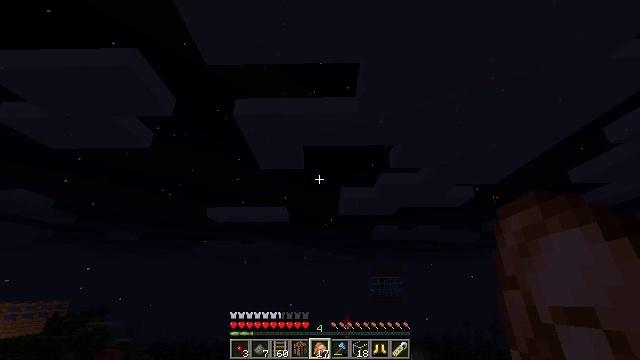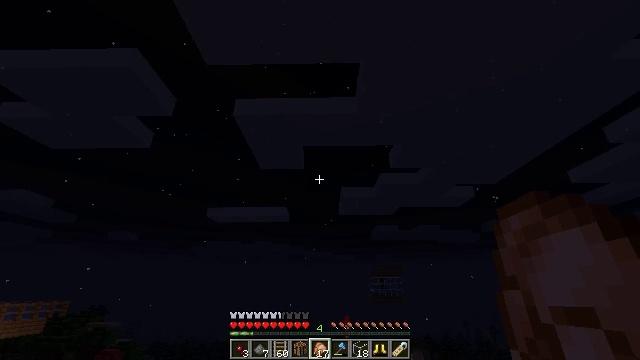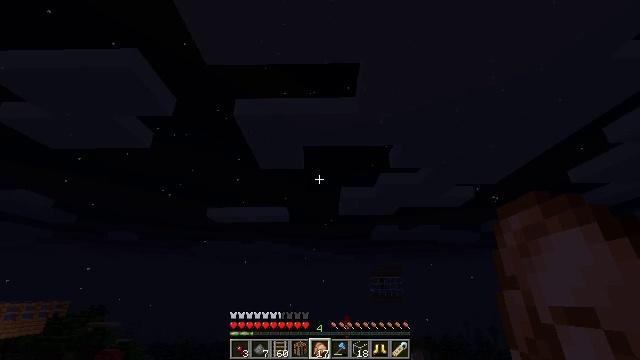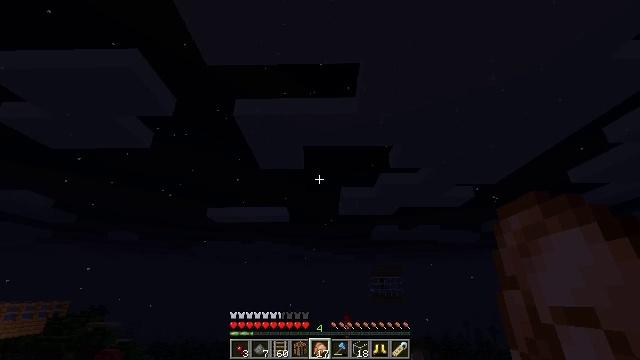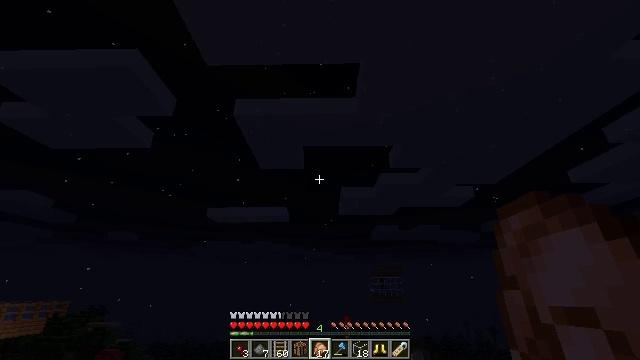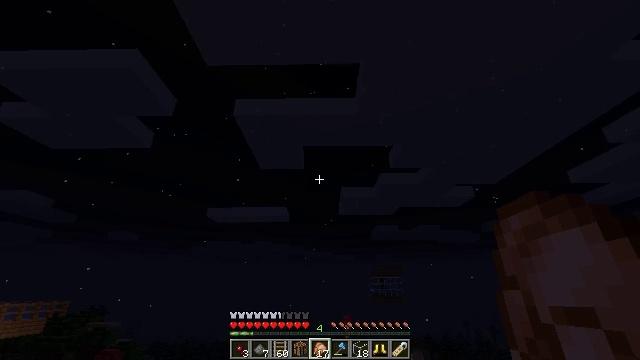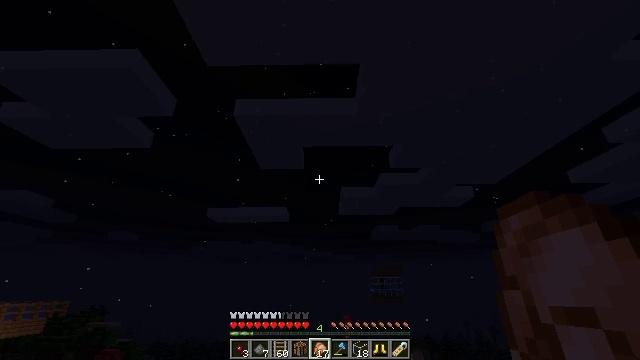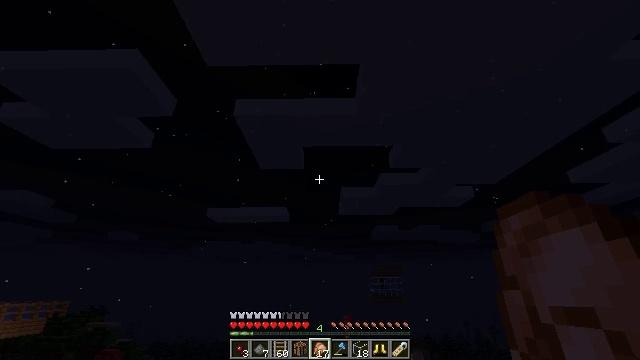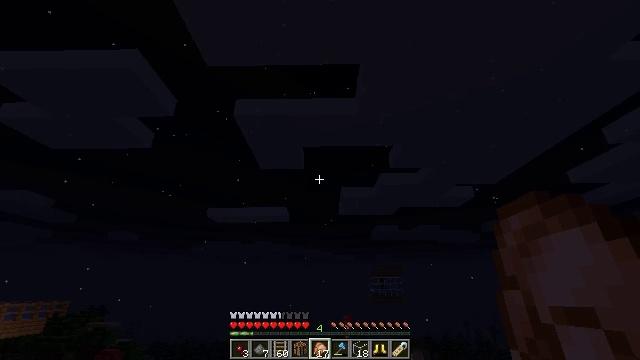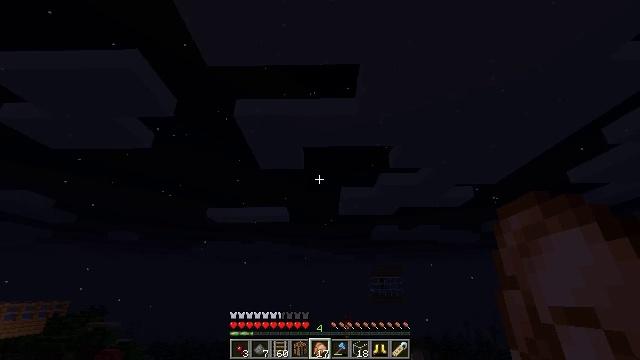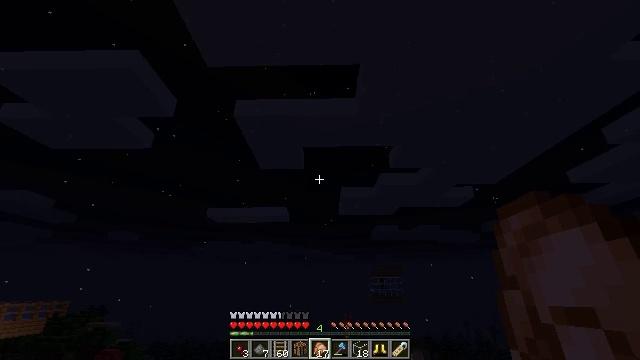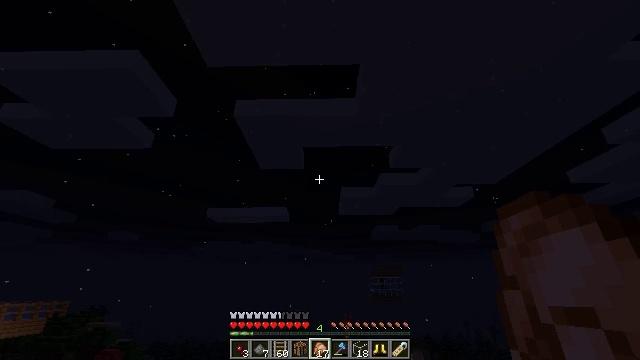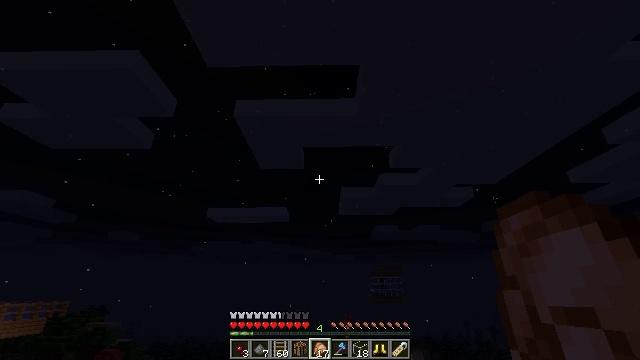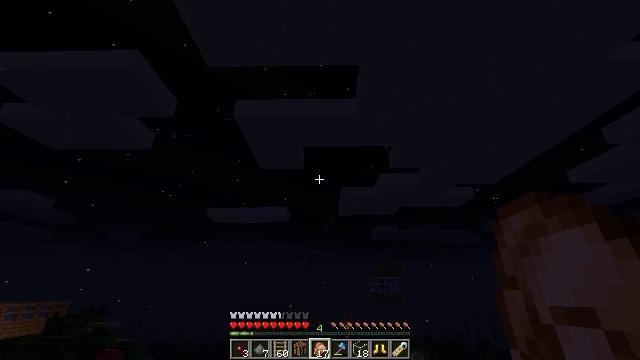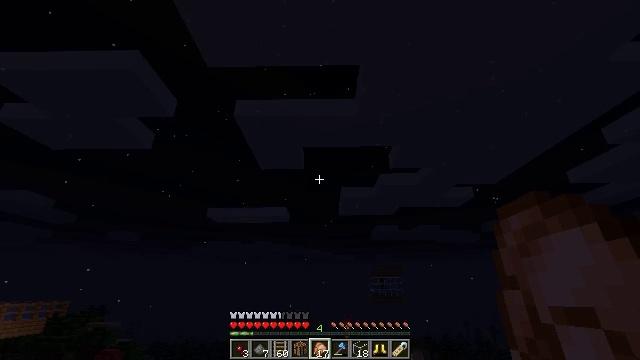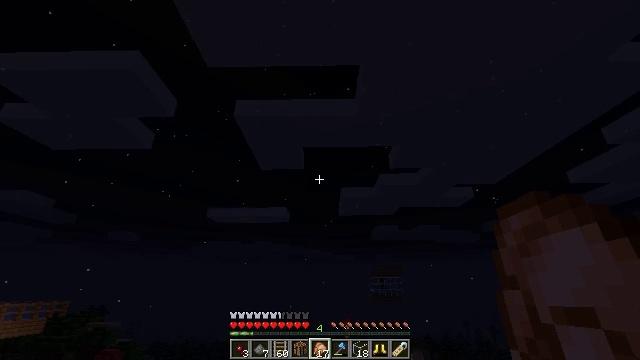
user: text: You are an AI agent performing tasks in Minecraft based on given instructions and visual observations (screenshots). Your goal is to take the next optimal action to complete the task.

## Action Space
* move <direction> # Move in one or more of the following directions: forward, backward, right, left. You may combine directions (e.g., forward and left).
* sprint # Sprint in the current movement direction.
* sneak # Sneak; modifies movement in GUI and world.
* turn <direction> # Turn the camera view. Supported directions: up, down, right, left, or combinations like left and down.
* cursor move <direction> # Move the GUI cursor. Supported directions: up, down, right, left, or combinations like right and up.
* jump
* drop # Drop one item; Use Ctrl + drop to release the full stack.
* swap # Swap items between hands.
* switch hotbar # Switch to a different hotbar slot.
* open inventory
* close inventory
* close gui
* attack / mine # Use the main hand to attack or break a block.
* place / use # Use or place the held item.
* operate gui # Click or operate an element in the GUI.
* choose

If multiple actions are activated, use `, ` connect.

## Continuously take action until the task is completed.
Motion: motion action
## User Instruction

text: Remove the glass to use the space.
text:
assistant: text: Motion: no_op
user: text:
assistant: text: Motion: no_op
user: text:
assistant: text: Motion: no_op
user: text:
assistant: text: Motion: no_op
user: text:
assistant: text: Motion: no_op
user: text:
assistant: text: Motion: no_op
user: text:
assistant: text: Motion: no_op
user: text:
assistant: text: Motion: no_op
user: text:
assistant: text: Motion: no_op
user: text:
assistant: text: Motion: no_op
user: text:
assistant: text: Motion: no_op
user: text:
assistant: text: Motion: no_op
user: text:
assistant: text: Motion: no_op
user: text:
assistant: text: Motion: no_op
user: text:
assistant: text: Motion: no_op
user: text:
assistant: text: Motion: no_op
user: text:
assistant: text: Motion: no_op
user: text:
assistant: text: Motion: no_op
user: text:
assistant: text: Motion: no_op
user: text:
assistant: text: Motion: no_op
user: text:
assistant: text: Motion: no_op
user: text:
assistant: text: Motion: no_op
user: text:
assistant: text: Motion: no_op
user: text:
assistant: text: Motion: no_op
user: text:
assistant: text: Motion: no_op
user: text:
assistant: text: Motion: no_op
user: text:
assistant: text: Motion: no_op
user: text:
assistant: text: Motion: no_op
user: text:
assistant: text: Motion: no_op
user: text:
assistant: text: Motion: no_op